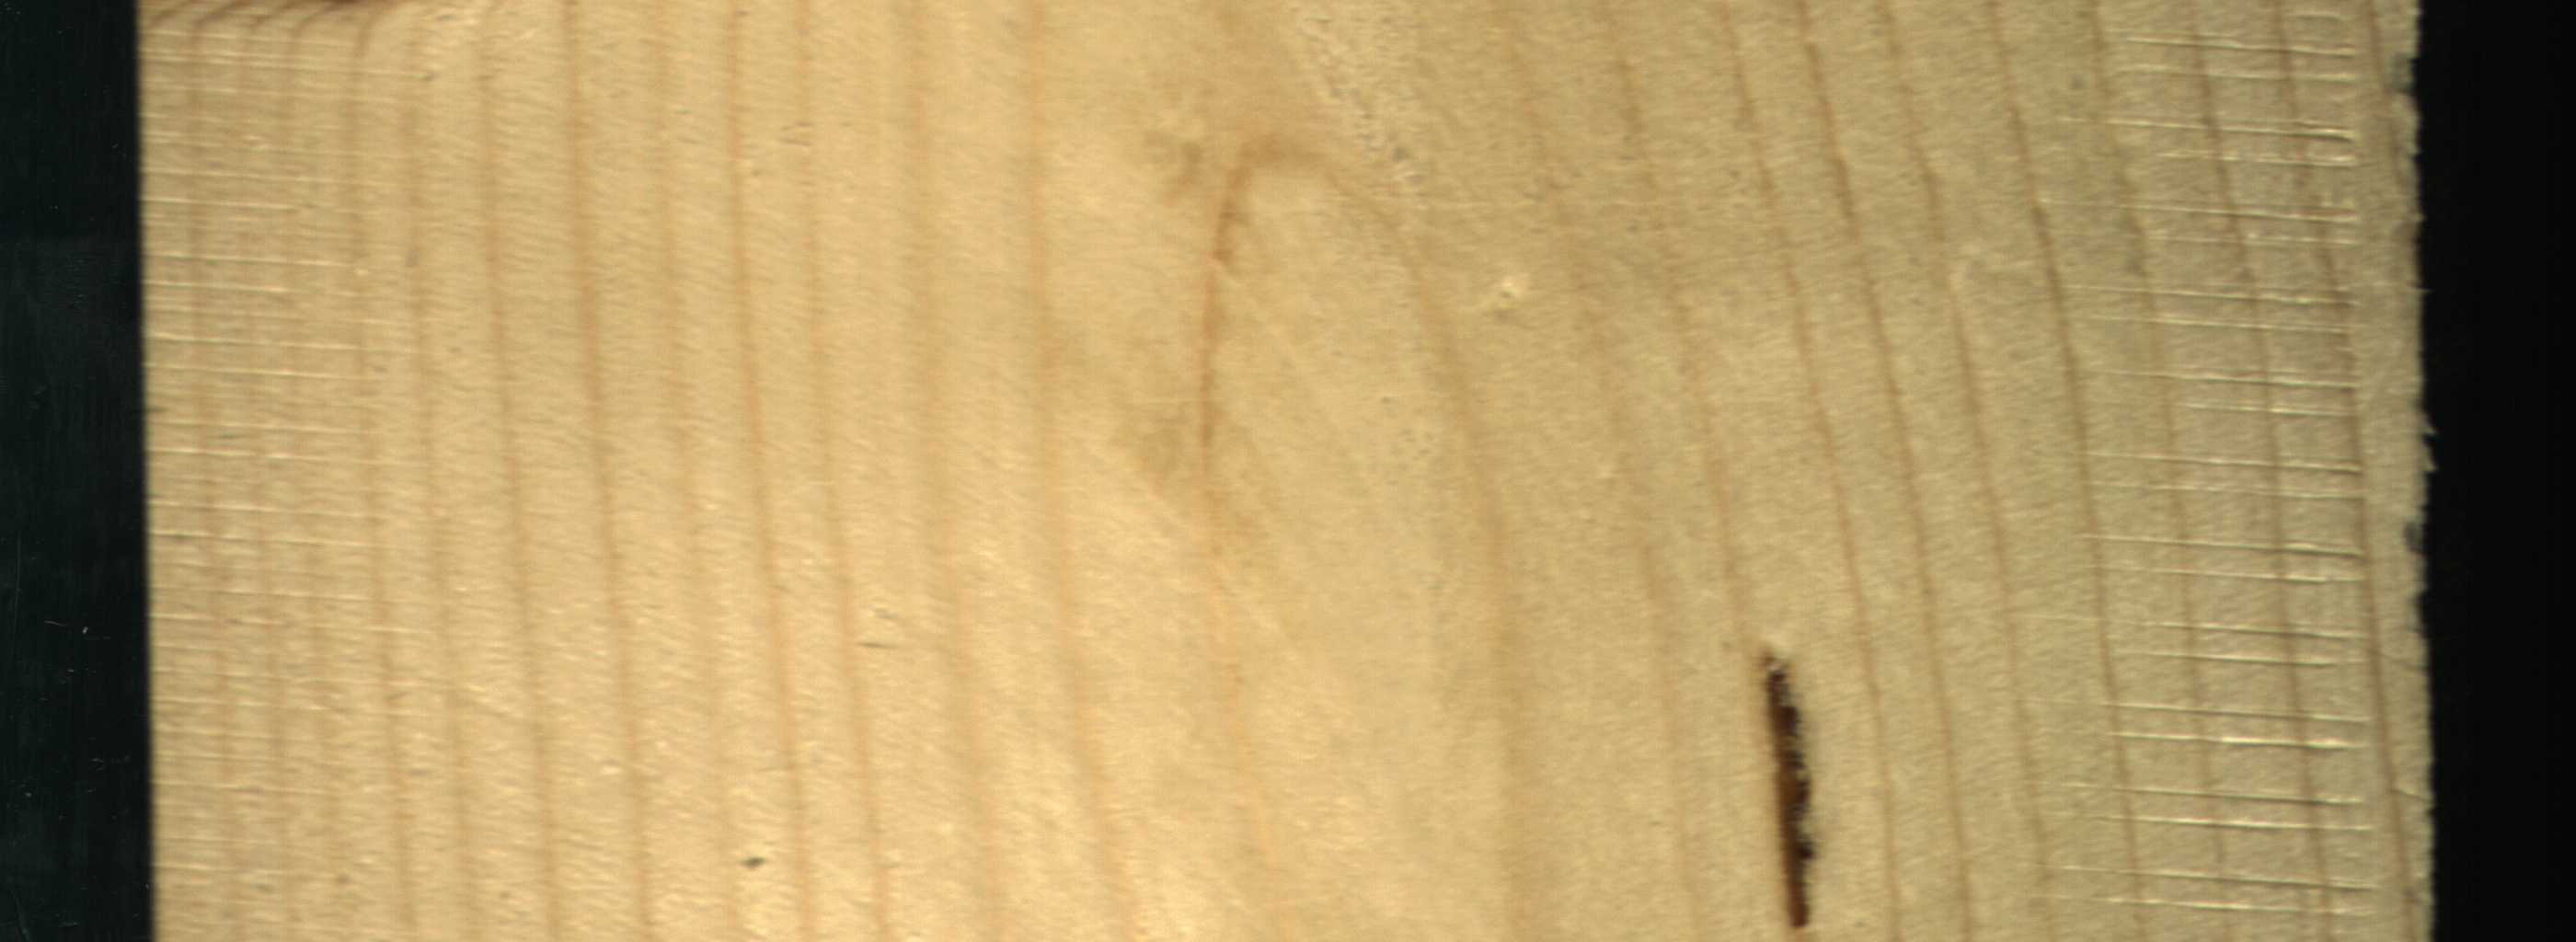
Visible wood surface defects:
resin